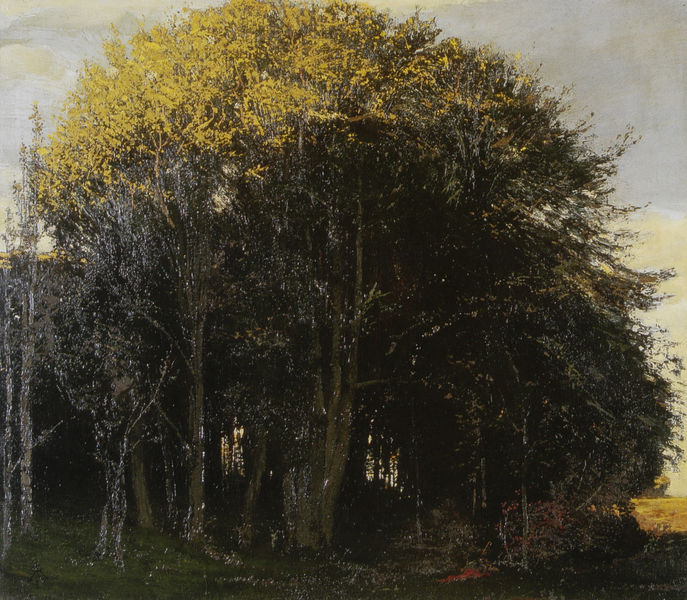
Titel: Baumgruppe, "Letzter Sonnenstrahl"
Künstler: Richard Riemerschmid
Standort: München
Institution: Städtische Galerie im Lenbachhaus
Schlagwörter: baum, berg, blau, blätter, dunkel, gemälde, gruppe, himmel, laub, schatten, wolken, baumstämme, bäume, gelb, grün, impressionismus, landschaft, ocker, äste, abend, braun, grau, hell, hintergrund, licht, schwarz, weiss, ausblick, blüte, blüten, rot, wiese, wolke, malerei, symbolismus, ast, baumstamm, birke, birken, dämmerung, feld, horizont, hügel, morgen, natur, stamm, strauch, zweige, busch, gebüsch, sonne, sträucher, blatt, kontrast, krone, wald, bewölkt, düster, sonnenlicht, farbe, landschaftsmalerei, herbst, stämme, baumkrone, baumkronen, frühling, raps, waldrand, zweig, lichtung, laubbaum, baumgruppe, dickicht, laubbäume, wäldchen, barbizon, eiche, waldstück, caspar david friedrich, wipfel, hohlweg, arbre, bosquet, clairiere, lanschaftsmalerei, mai, percee, rousseau, soleil, wipfle, wöldchen